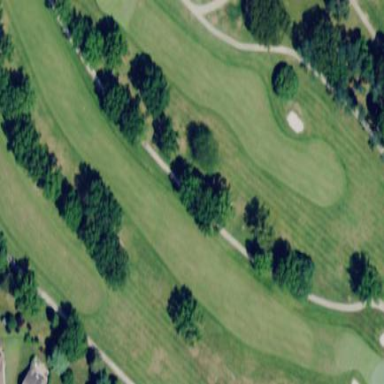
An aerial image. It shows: Golf fairway surrounded by grass.